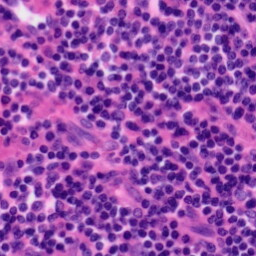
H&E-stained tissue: Tonsil